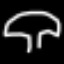
Label: mushroom